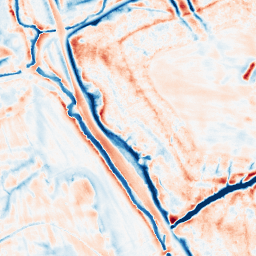
Category: edge_preserving
Decomposition family: bilateral
Decomposition parameters: d: 21
sigma_color: 25
sigma_space: 100
Upsampling method: quadratic
Upsampling parameters: scale: 2
Upsampling scale: 2